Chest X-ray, AP view. Patient: 33 years old, sex M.
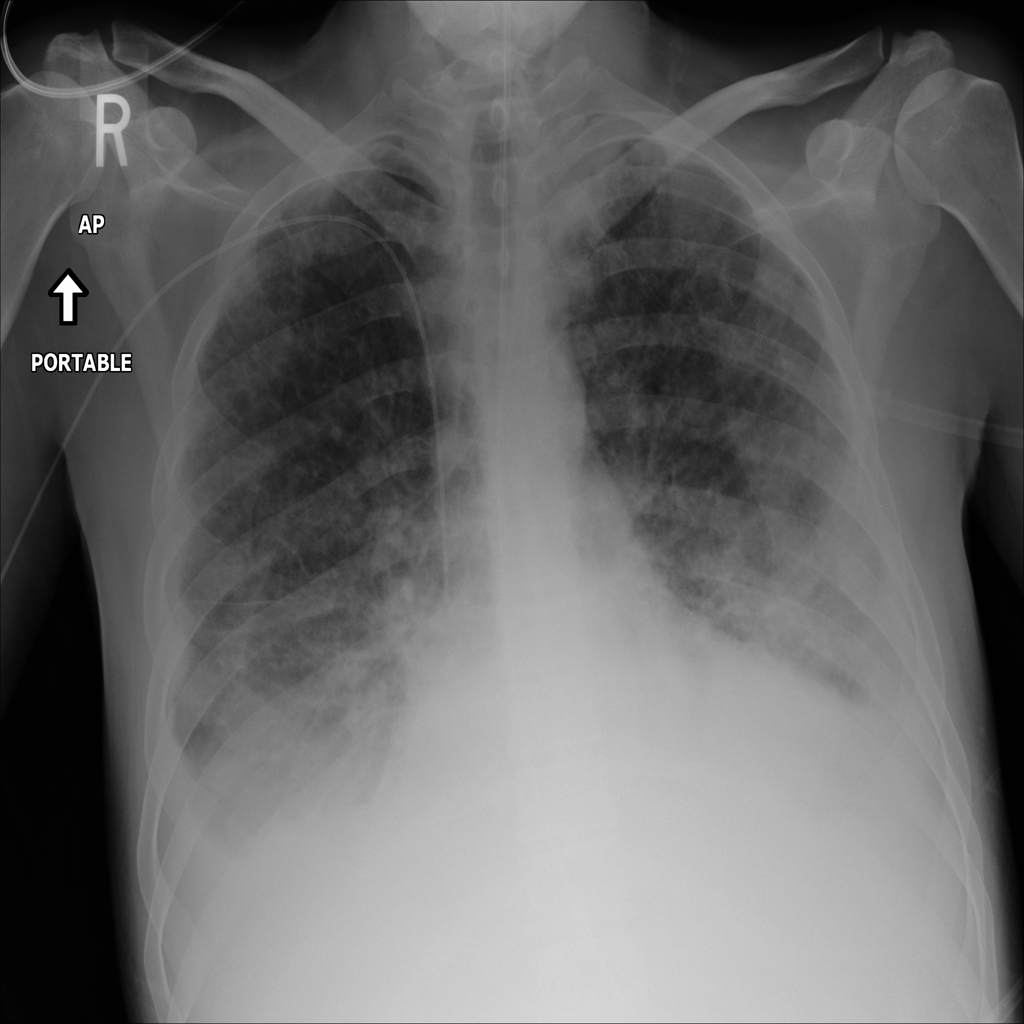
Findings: Effusion